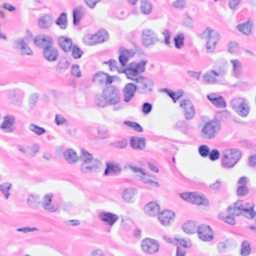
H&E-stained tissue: Breast